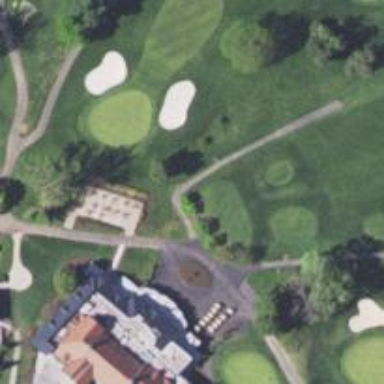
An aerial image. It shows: Path used for both walking and golf.